Question: With <URL>.

This leads me to the following question: Is there a way to create a web service reference based on a swagger.json reference in Rider?
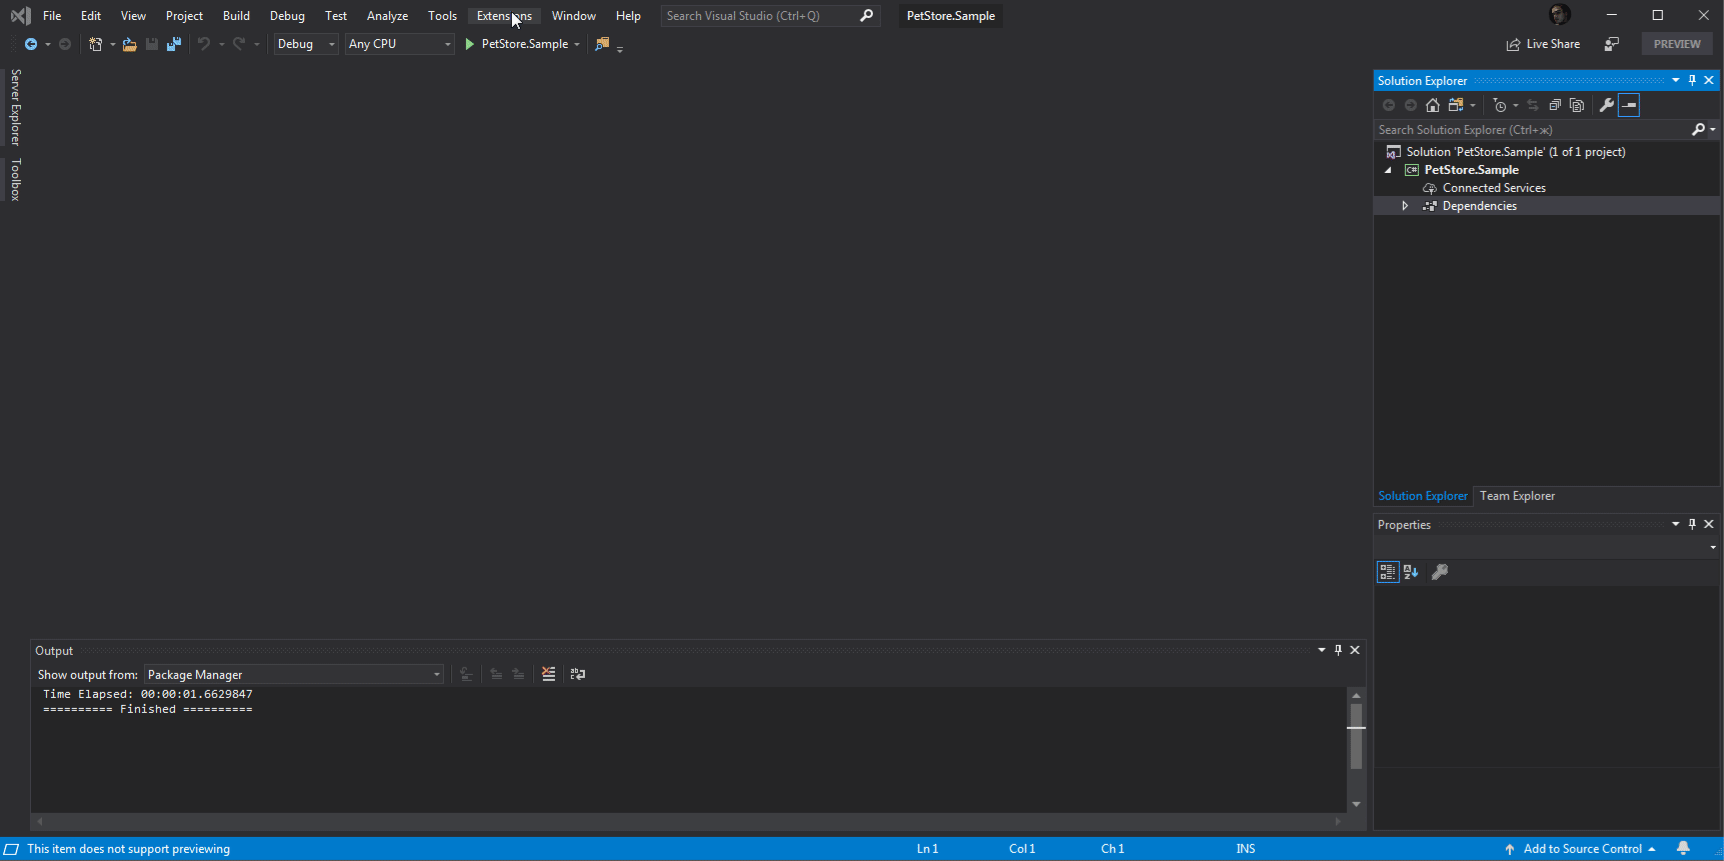
Answer: I haven't used the extension. Based on the gif I conclude, it generates clients one time and then the generated code is commited.
We use in our project another approach.
1. Add an OpenAPI reference to the csproj file <OpenApiReference Include="..
elative\path o\openapi.json" CodeGenerator="NSwagCSharp" ClassName="{controller}Client" Link="OpenAPIs\openapi.json" />
2. Reference the package NSwag.ApiDescription.Client
3. The client(s) will be generated before building the project and placed in obj directory. Since that they are available to use in your code.